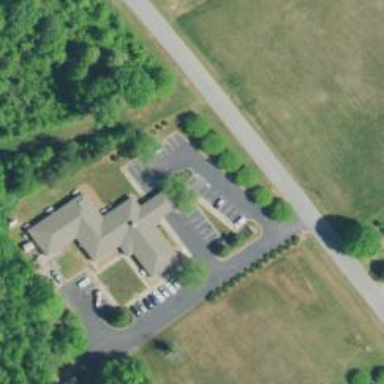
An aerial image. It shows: Clinic.